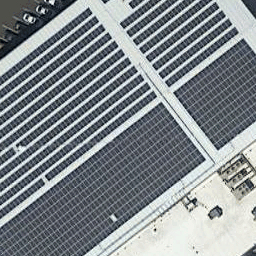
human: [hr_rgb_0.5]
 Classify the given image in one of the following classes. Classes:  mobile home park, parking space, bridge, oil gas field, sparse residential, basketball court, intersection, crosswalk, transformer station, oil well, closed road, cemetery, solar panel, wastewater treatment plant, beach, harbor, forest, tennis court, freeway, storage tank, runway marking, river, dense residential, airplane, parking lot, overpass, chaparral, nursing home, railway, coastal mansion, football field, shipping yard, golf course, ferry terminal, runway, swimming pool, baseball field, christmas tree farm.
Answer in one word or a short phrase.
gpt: solar panel